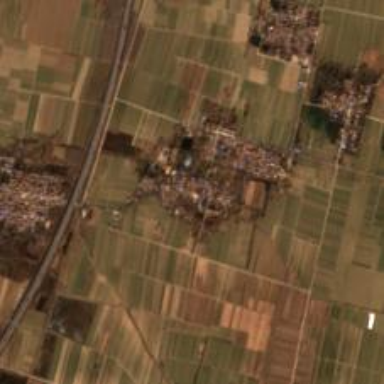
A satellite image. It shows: Village area.